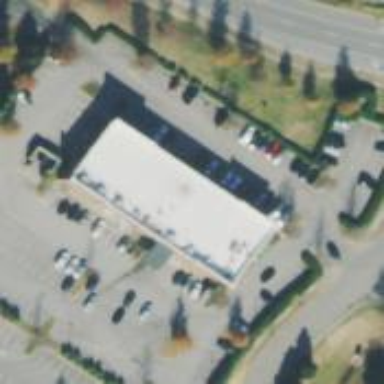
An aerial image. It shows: Car rental facility.